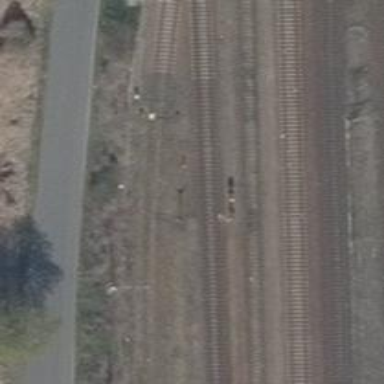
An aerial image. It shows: Railway signal.